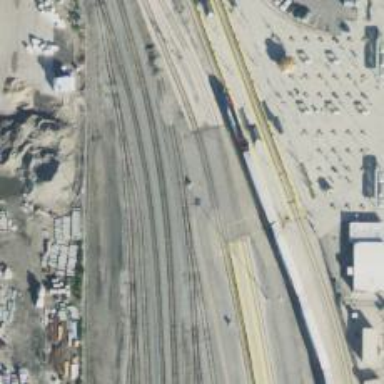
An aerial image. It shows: Railway siding for service.